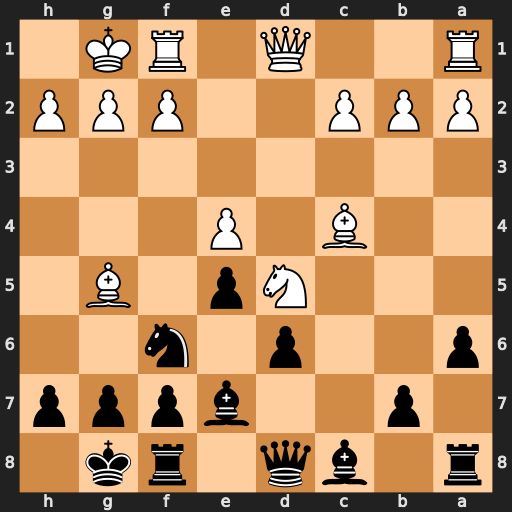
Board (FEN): r1bq1rk1/1p2bppp/p2p1n2/3Np1B1/2B1P3/8/PPP2PPP/R2Q1RK1
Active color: b
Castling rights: -
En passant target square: -
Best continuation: Nxd5 Bxd5 Bxg5